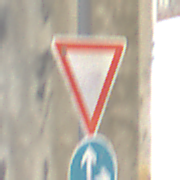
Verkehrszeichen: VorfahrtGewaehren
Zusatzzeichen unten: VorgeschriebeneFahrtrichtungGeradeausOderRechts
Umgebung: Roofed, Suburban
Tageszeit: MorningAfternoon
Wetter: PartlyCloudy
Licht: Natural
Jahreszeit: Winter
Kontrast: LowContrast